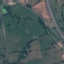
Label: Pasture